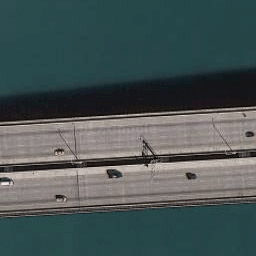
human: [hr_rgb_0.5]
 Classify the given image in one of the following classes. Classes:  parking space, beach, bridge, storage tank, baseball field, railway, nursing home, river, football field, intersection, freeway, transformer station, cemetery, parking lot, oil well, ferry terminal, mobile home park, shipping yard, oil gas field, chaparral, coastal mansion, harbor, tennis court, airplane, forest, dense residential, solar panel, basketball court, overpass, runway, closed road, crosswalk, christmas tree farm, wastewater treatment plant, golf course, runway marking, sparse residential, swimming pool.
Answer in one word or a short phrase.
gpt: bridge